Interaction volume radius: 10 \u00c5
Interaction volume height: 25 \u00c5
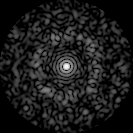
Disorder parameter: 0.8229